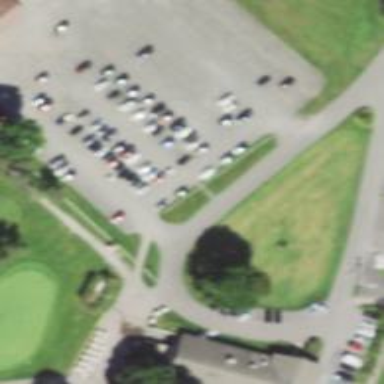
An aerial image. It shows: Grassy pitch designated for golf. It features vibrant green golf course.